Question: I've put all my main content in a div to constrain the size of all the elements. I guess many popular site follow this approach. However, I wanted to extend the background of my navigation bar to extend 100% to the ends of the window. I've also seen this done on popular site like CNN.com for example (i.e. the red navigation bar and header extend 100% while all the content is constrained and the navigation bar and header still align with the rest of the constrained content) Below is a screen shot. How would I duplicate that?
'''
#allcontent {
width: 900px;
padding-top: 5px;
padding-bottom: 5px;
margin-left: auto;
margin-right: auto;
}
'''

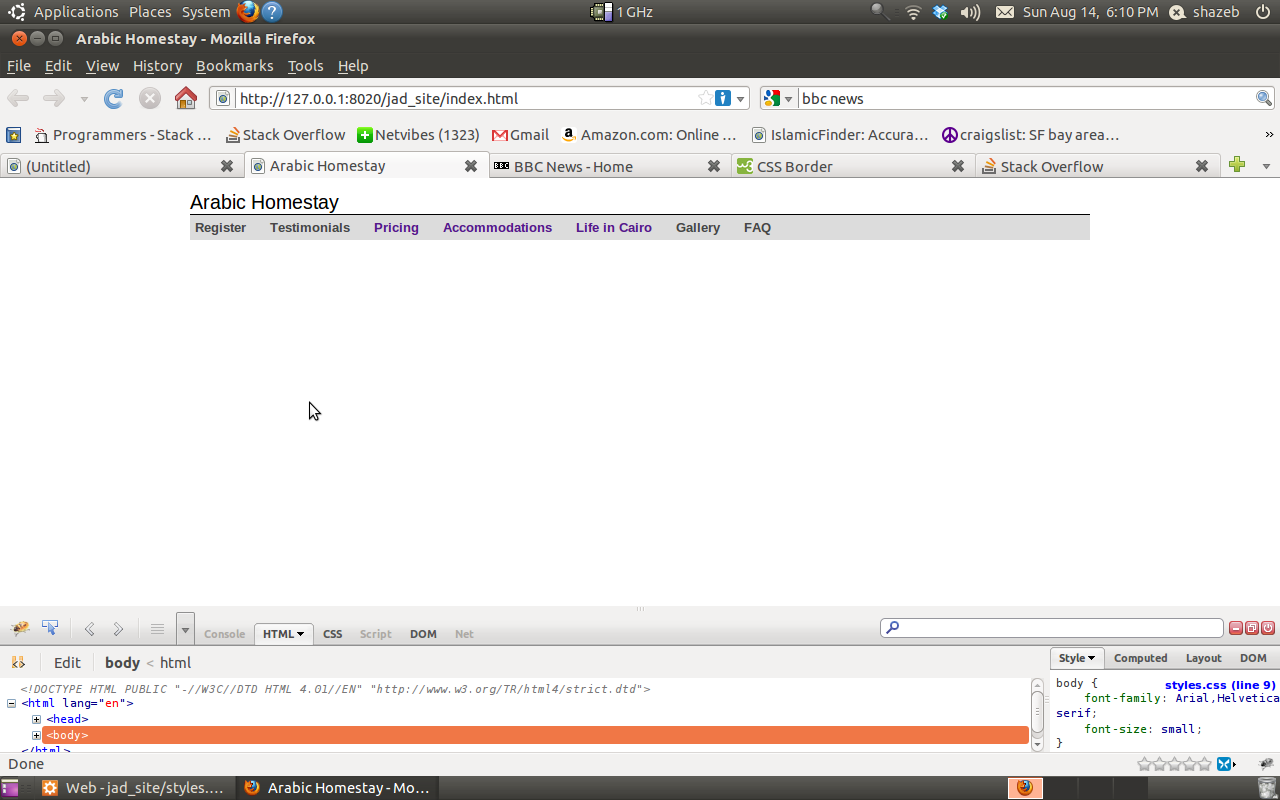
Answer: It's pretty simple, you just have one div that's 100% width, with a background, and another div inside it that is centered with a fixed width or max-width. Example:
'''
<div id="allcontent">
<div class="content">
<p>Your content here.</p>
</div>
</div>
'''
'''
#allcontent {
background:#CCC;
}
.content {
width:900px;
margin:0 auto;
}
'''
Here's a demo, with a header and footer: <URL>
Hope I took your meaning correctly, I've never heard of a "jello" layout before...
: If your whole layout is already constrained to a certain width by a parent element, you will have trouble getting this to work for just one child element. You may have to rework your layout.